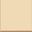
Piece: xx